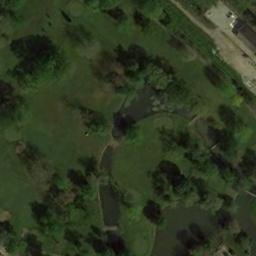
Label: meadow